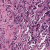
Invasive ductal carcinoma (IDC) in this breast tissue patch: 1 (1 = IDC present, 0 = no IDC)